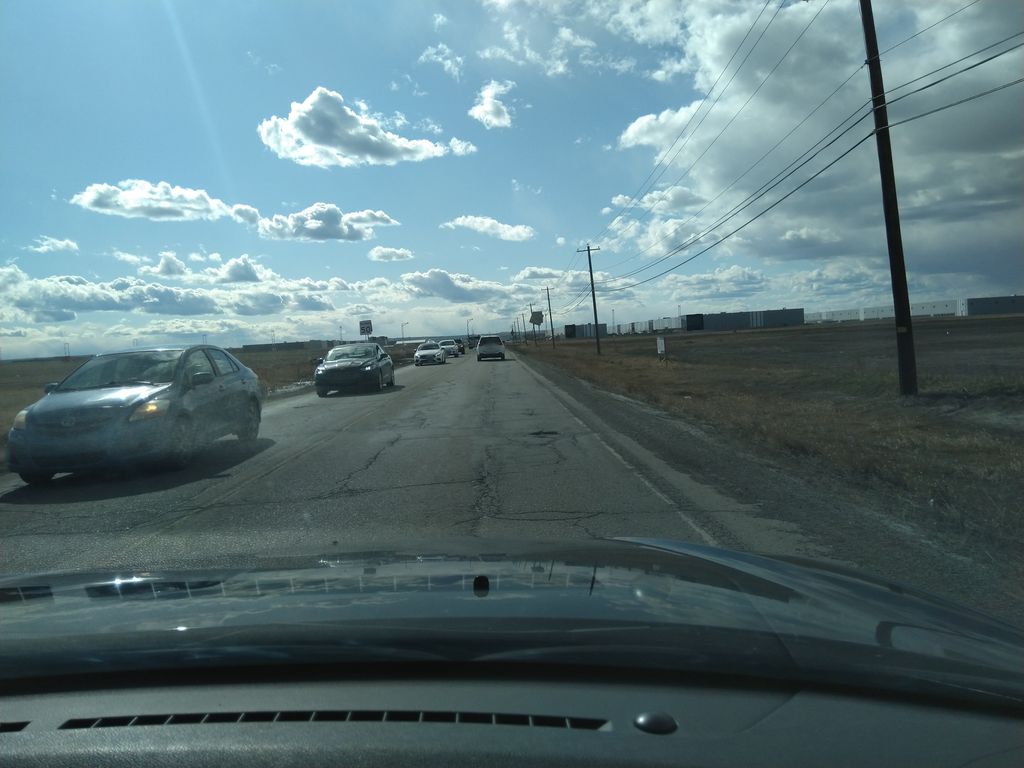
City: calgary